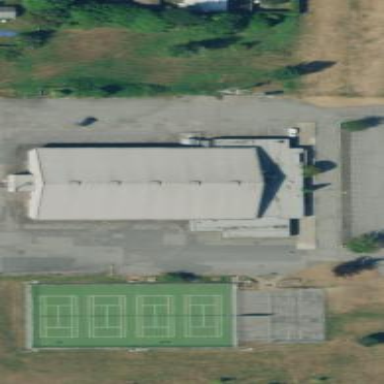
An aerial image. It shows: Building with ice rink used for ice hockey.